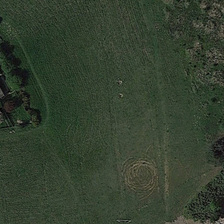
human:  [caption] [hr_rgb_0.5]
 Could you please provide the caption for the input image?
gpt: some green trees are near a piece of green meadow .

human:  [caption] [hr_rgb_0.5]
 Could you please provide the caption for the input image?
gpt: some green trees are near a piece of green meadow .

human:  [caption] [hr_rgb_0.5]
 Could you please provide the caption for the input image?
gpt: some green trees are near a piece of green meadow .

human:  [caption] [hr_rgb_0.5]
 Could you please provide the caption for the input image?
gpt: some green trees are near a piece of green meadow .

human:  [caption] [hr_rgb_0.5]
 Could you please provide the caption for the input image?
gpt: some green trees are near a piece of green meadow .